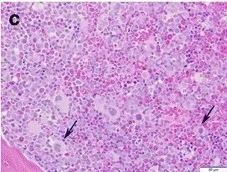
Morphologic and immunohistochemical evaluation of diagnostic bone marrow aspirate and core biopsy. Biopsy. H & e, 200x) showing myeloid elements at all stages of maturation. The aspirate shows that blasts are not markedly increased and cells with cytology consistent with lymphoblasts are not readily apparent. Eosinophils (green arrows), basophils (arrowhead) and dwarf megakaryocytes (black arrows) are identified.
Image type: pathology (h&e)